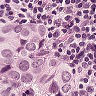
Metastatic tissue present: yes